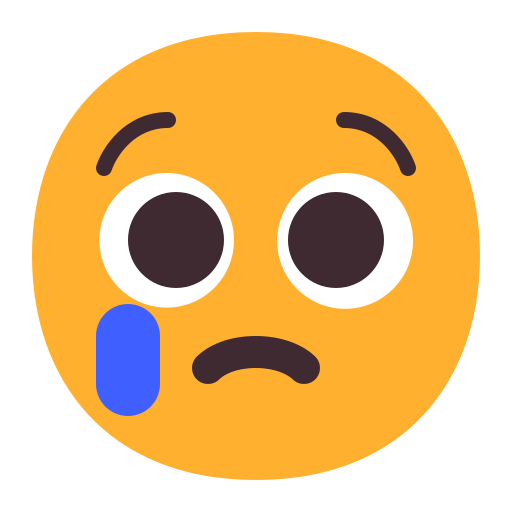
crying face flat